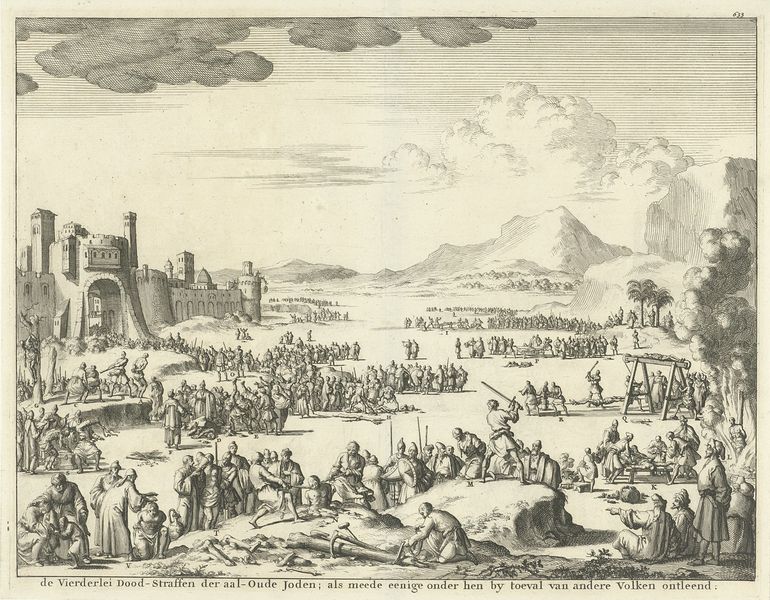
Titel: Beulen brengen veroordeelden buiten de stadsmuur op verschillende manieren ter dood
Künstler: Jan Luyken
Standort: Amsterdam
Institution: Rijksmuseum
Schlagwörter: berg, feuer, himmel, mann, weiß, wolken, menschen, stadt, männer, schwarz, mord, rahmen, tod, holland, niederlande, ebene, rauch, berge, mauer, grafik, graphik, platz, schlacht, palme, tor, eingang, burg, kreuz, festung, druck, druckgrafik, stich, schwert, soldat, helm, rüstung, helme, massaker, stadtmauer, palmen, jerusalem, turban, schlachtfeld, folter, verbrennen, grausam, genozid, druckgrahik, schjlacht